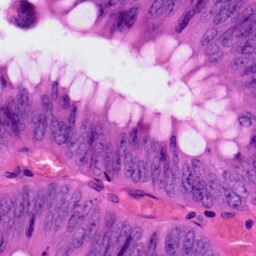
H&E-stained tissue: Colon